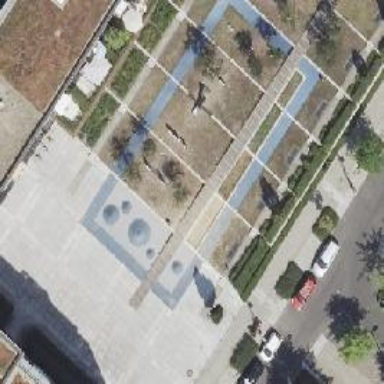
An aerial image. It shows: Playground area for leisure activities on the land.